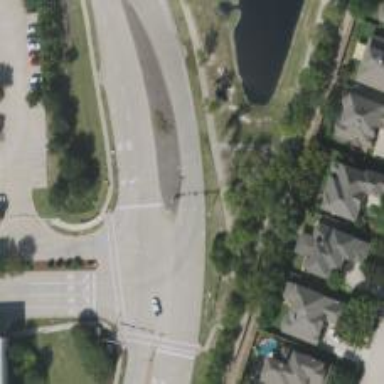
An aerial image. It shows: Tertiary road with separate sidewalk.